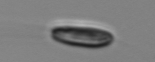
Label: Chrysochromulina